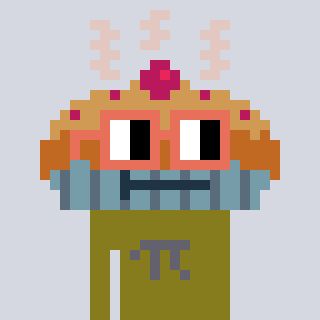
a pixel art character with square orange glasses, a pie-shaped head and a gunk-colored body on a cool background